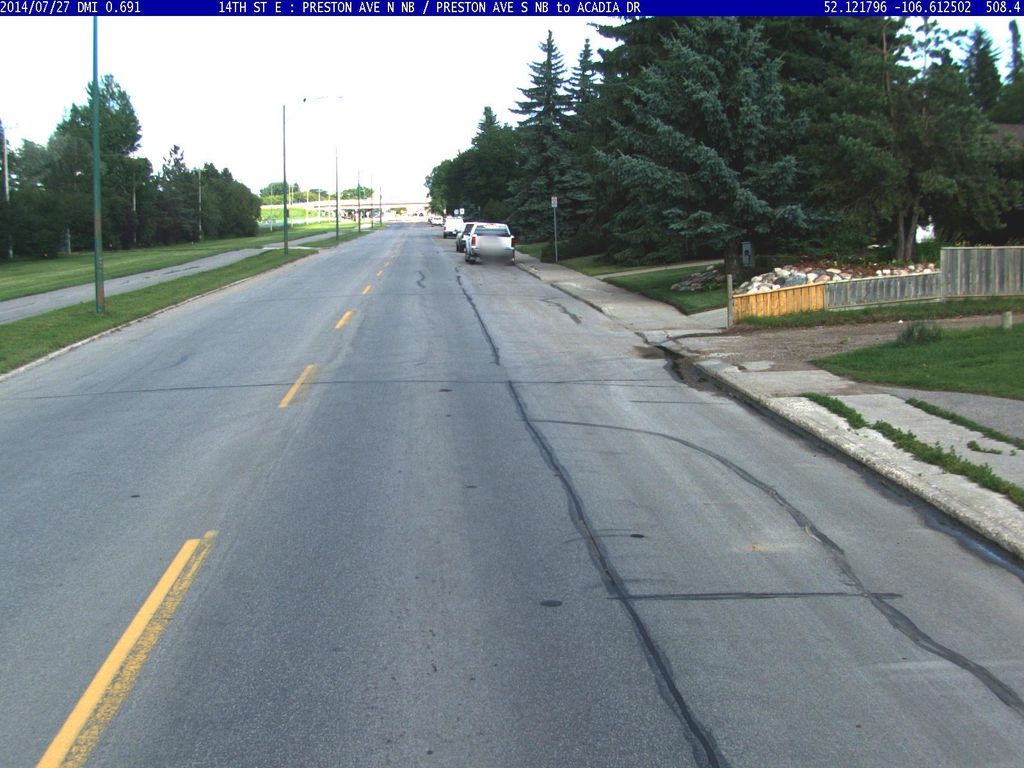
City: saskatoon